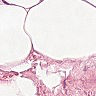
Metastatic tissue present: no